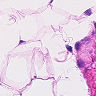
Metastatic tissue present: no